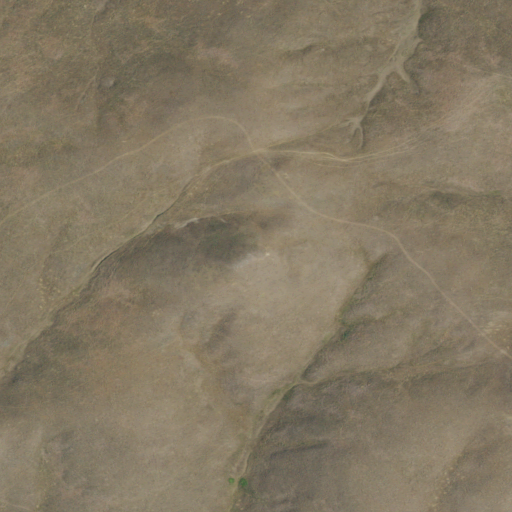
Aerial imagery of mountain in South Dakota named Windy Butte containing only grassland